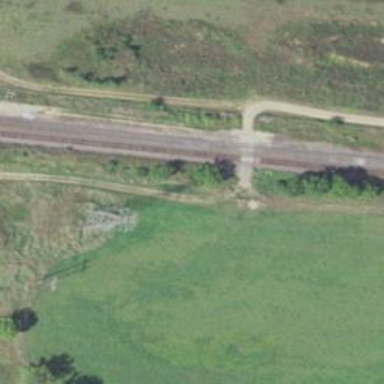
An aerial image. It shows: Railway track.